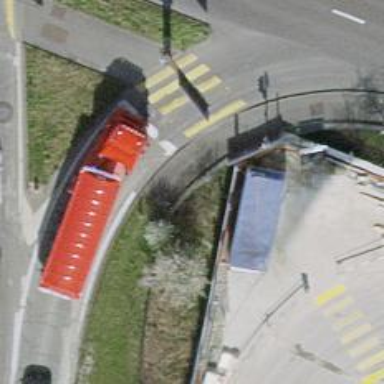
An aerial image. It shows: Kerb serving as barrier.